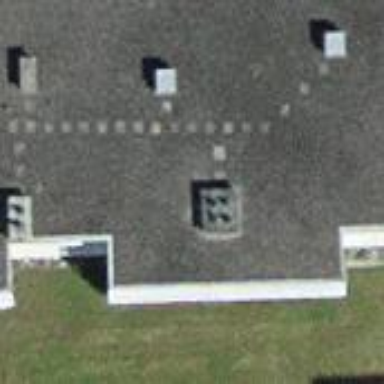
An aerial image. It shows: Residential building with grey roof.